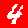
Digit: 4